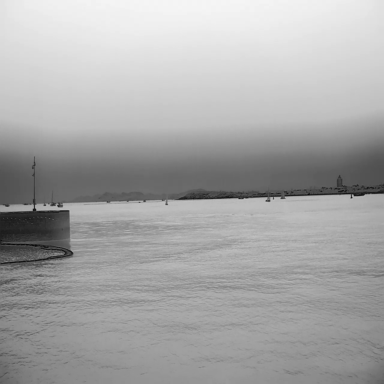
There are six sailboats in the infrared image.